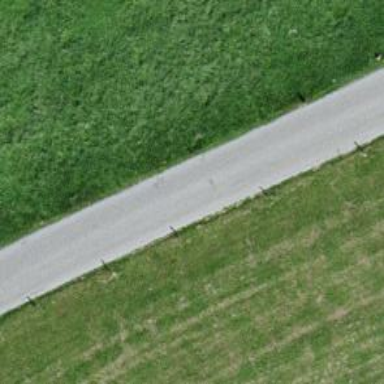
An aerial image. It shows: Unclassified road with asphalt surface.